Field crop: maize
Growth stage: 2
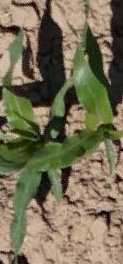
Species: maize